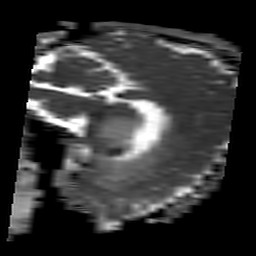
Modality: ADC
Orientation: sagittal
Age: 22
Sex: male
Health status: ill
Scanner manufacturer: philips
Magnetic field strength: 3 T
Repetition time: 3.8 s
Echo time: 0.09 s